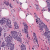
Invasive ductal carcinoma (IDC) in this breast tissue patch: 1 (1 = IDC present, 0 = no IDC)